Interaction volume radius: 5 \u00c5
Interaction volume height: 20 \u00c5
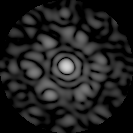
Disorder parameter: 0.7639